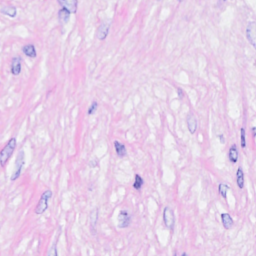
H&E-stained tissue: Breast